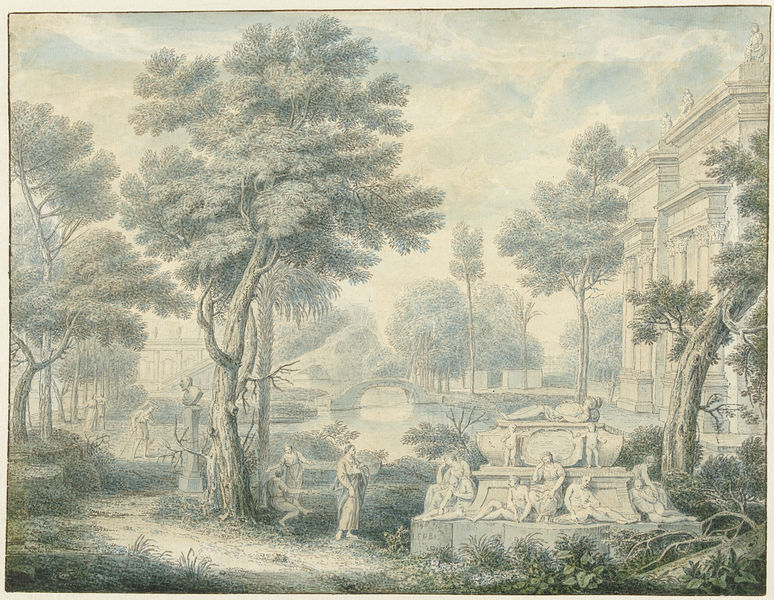
Titel: Arcadisch landschap met een graftombe
Künstler: Louis Fabritius Dubourg
Standort: Amsterdam
Institution: Rijksmuseum
Schlagwörter: baum, himmel, wasser, wolken, bäume, fluss, landschaft, menschen, säule, säulen, zeichnung, gebäude, gras, haus, park, weg, brücke, personen, garten, statue, schrift, dunst, figuren, büste, muse, antike, denkmal, koloriert, göttin, wurzeln, herrenhaus, tempel, korinthisch, klassik, monument